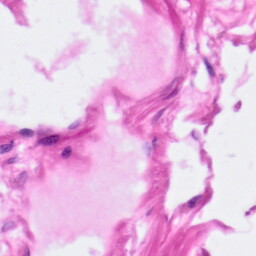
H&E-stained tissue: Pancreatic